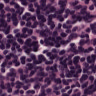
Metastatic tissue present: no